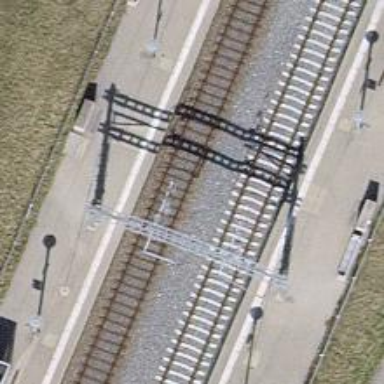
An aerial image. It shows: Public transport stop position along the railway.